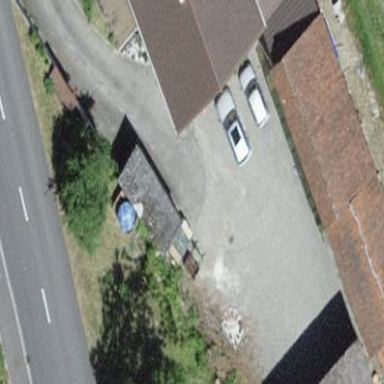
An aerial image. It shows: Rural barn.